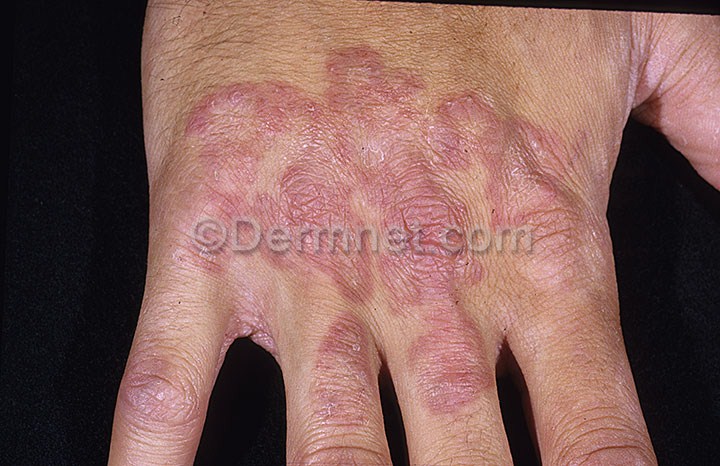
Disease: Tinea Ringworm Candidiasis and other Fungal Infections